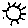
Label: sun